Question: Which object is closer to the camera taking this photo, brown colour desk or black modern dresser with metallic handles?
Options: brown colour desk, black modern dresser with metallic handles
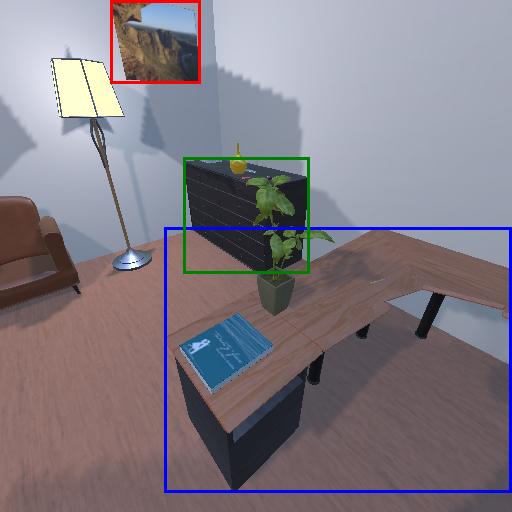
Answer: brown colour desk